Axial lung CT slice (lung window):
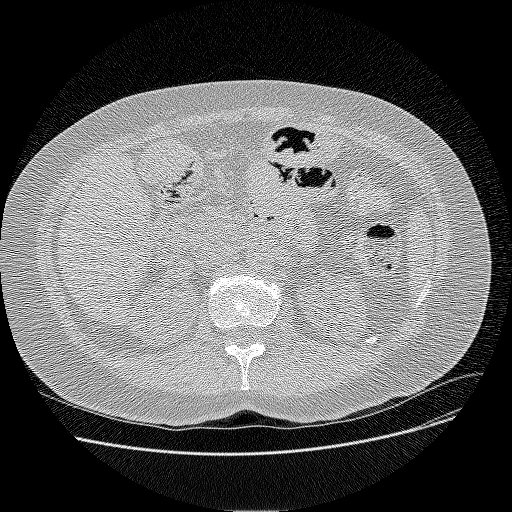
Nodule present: no